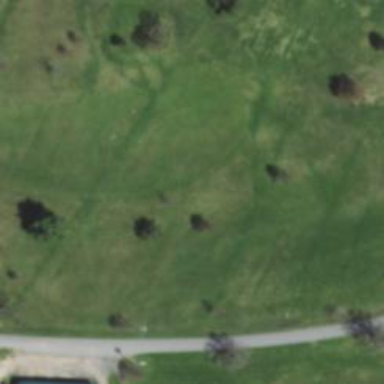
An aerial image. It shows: Golf hole.